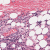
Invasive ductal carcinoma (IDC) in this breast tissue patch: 1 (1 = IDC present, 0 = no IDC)